Interaction volume radius: 5 \u00c5
Interaction volume height: 10 \u00c5
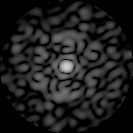
Disorder parameter: 0.8122